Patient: sex M, age 70
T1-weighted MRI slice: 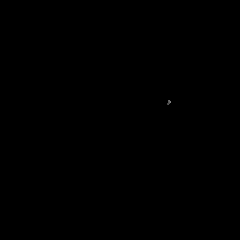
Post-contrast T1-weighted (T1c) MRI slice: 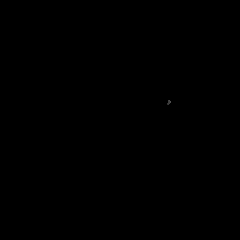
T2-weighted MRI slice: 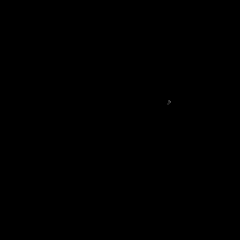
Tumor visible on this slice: no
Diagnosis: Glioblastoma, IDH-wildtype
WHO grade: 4